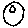
Label: moon